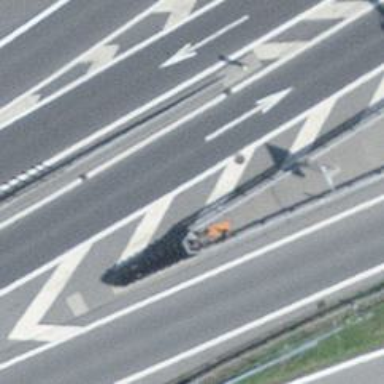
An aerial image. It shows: Guard rail.